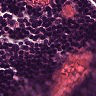
Metastatic tissue present: no